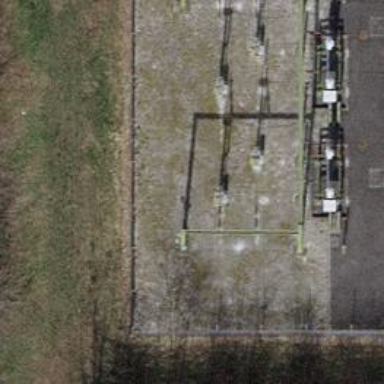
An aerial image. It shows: Insulator used in power equipment.